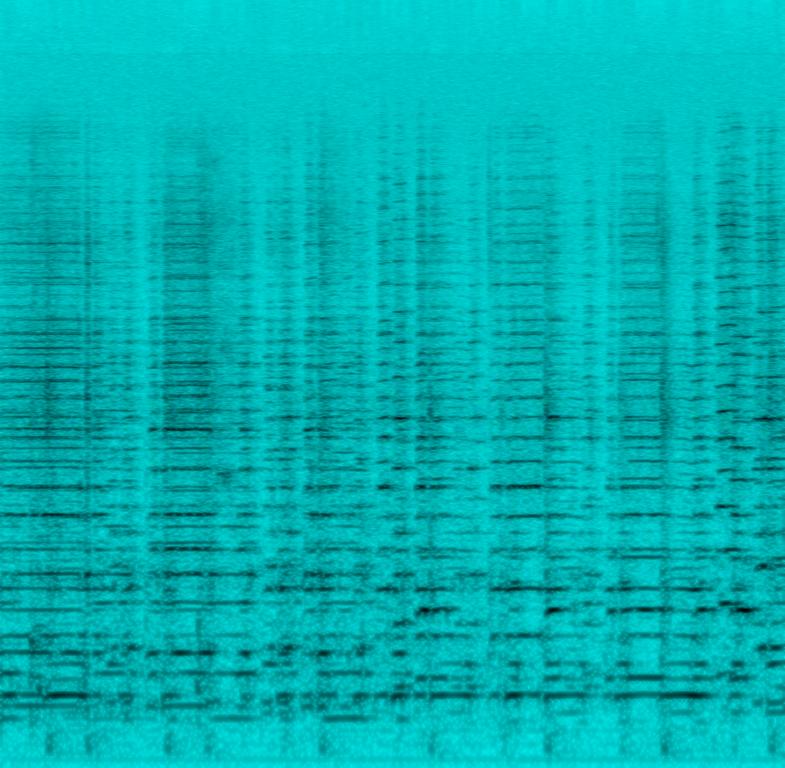
Someone is playing a piece of music on an accordion. The song sounds uplifting. This song may be playing live at a local theater.